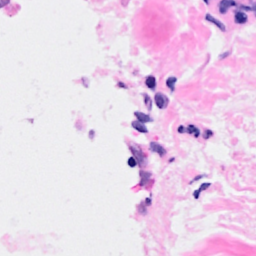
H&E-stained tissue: Breast